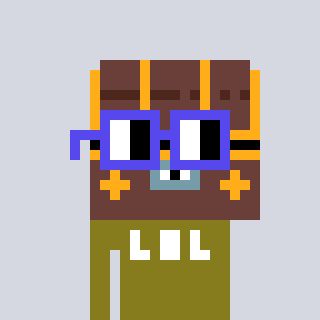
a pixel art character with square blue glasses, a treasure chest-shaped head and a gunk-colored body on a cool background